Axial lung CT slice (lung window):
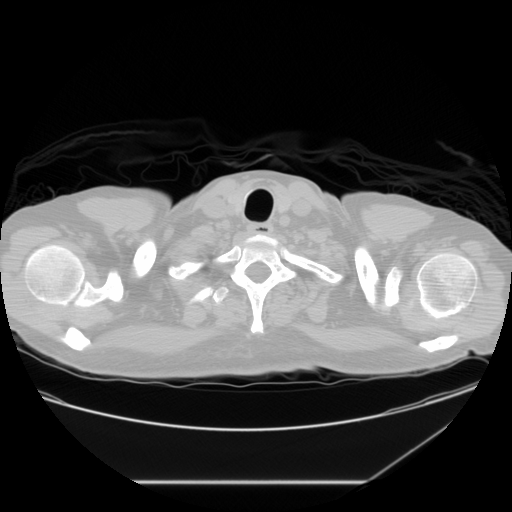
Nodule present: no